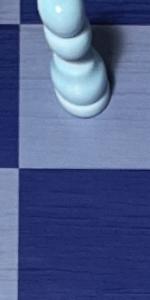
Label: Empty